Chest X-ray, PA view. Patient: 34 years old, sex M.
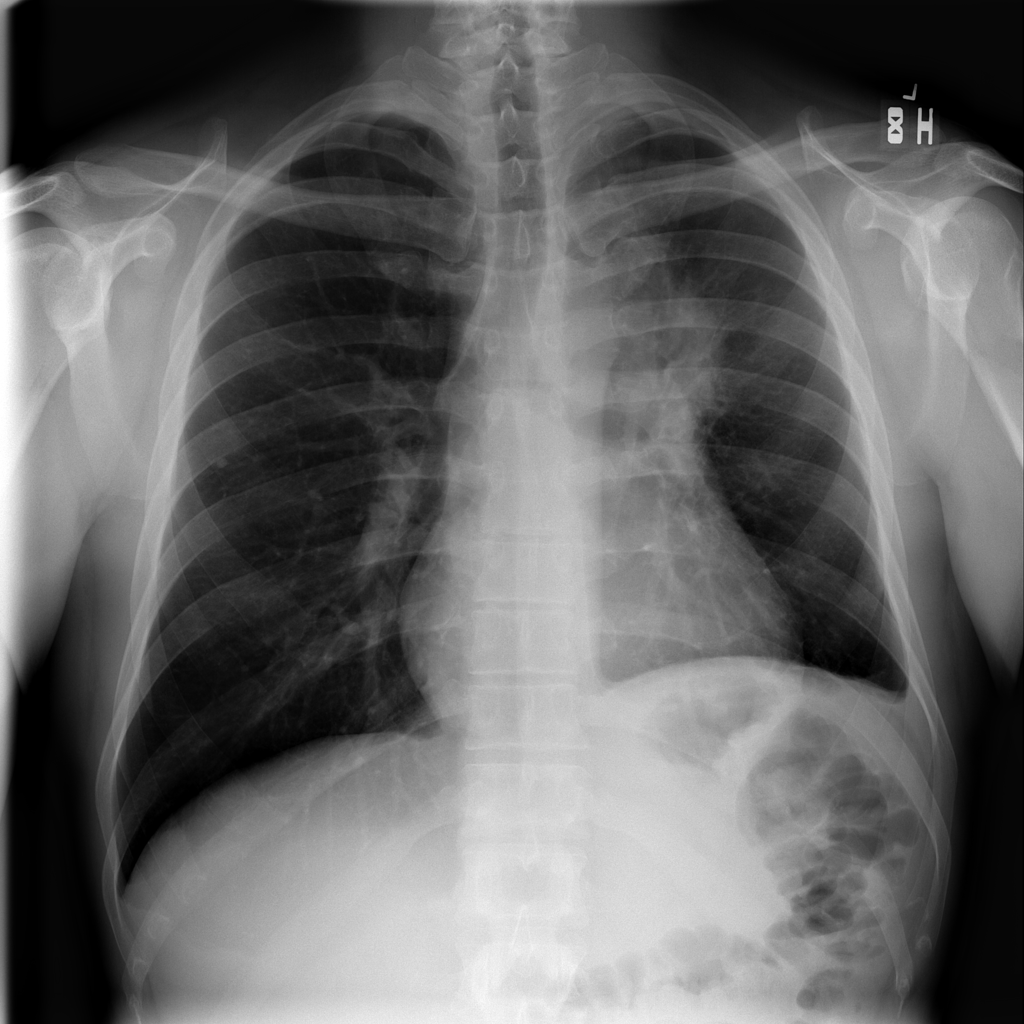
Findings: Mass